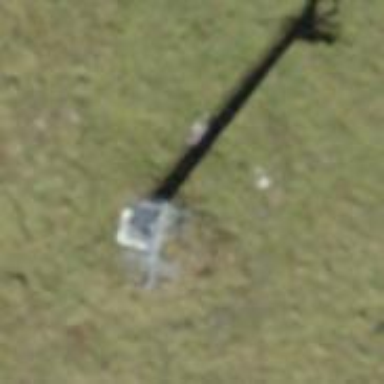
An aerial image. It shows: Pylon for aerialway.